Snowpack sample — Loveland Pass, Silver Plume, Colorado, USA (1/12/25, 11:40 AM MST)
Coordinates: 39.66, -105.88
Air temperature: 7 °F
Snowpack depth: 140 cm
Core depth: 10 cm
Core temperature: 41 °F
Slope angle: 11°, slope face: 30°
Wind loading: high
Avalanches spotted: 2
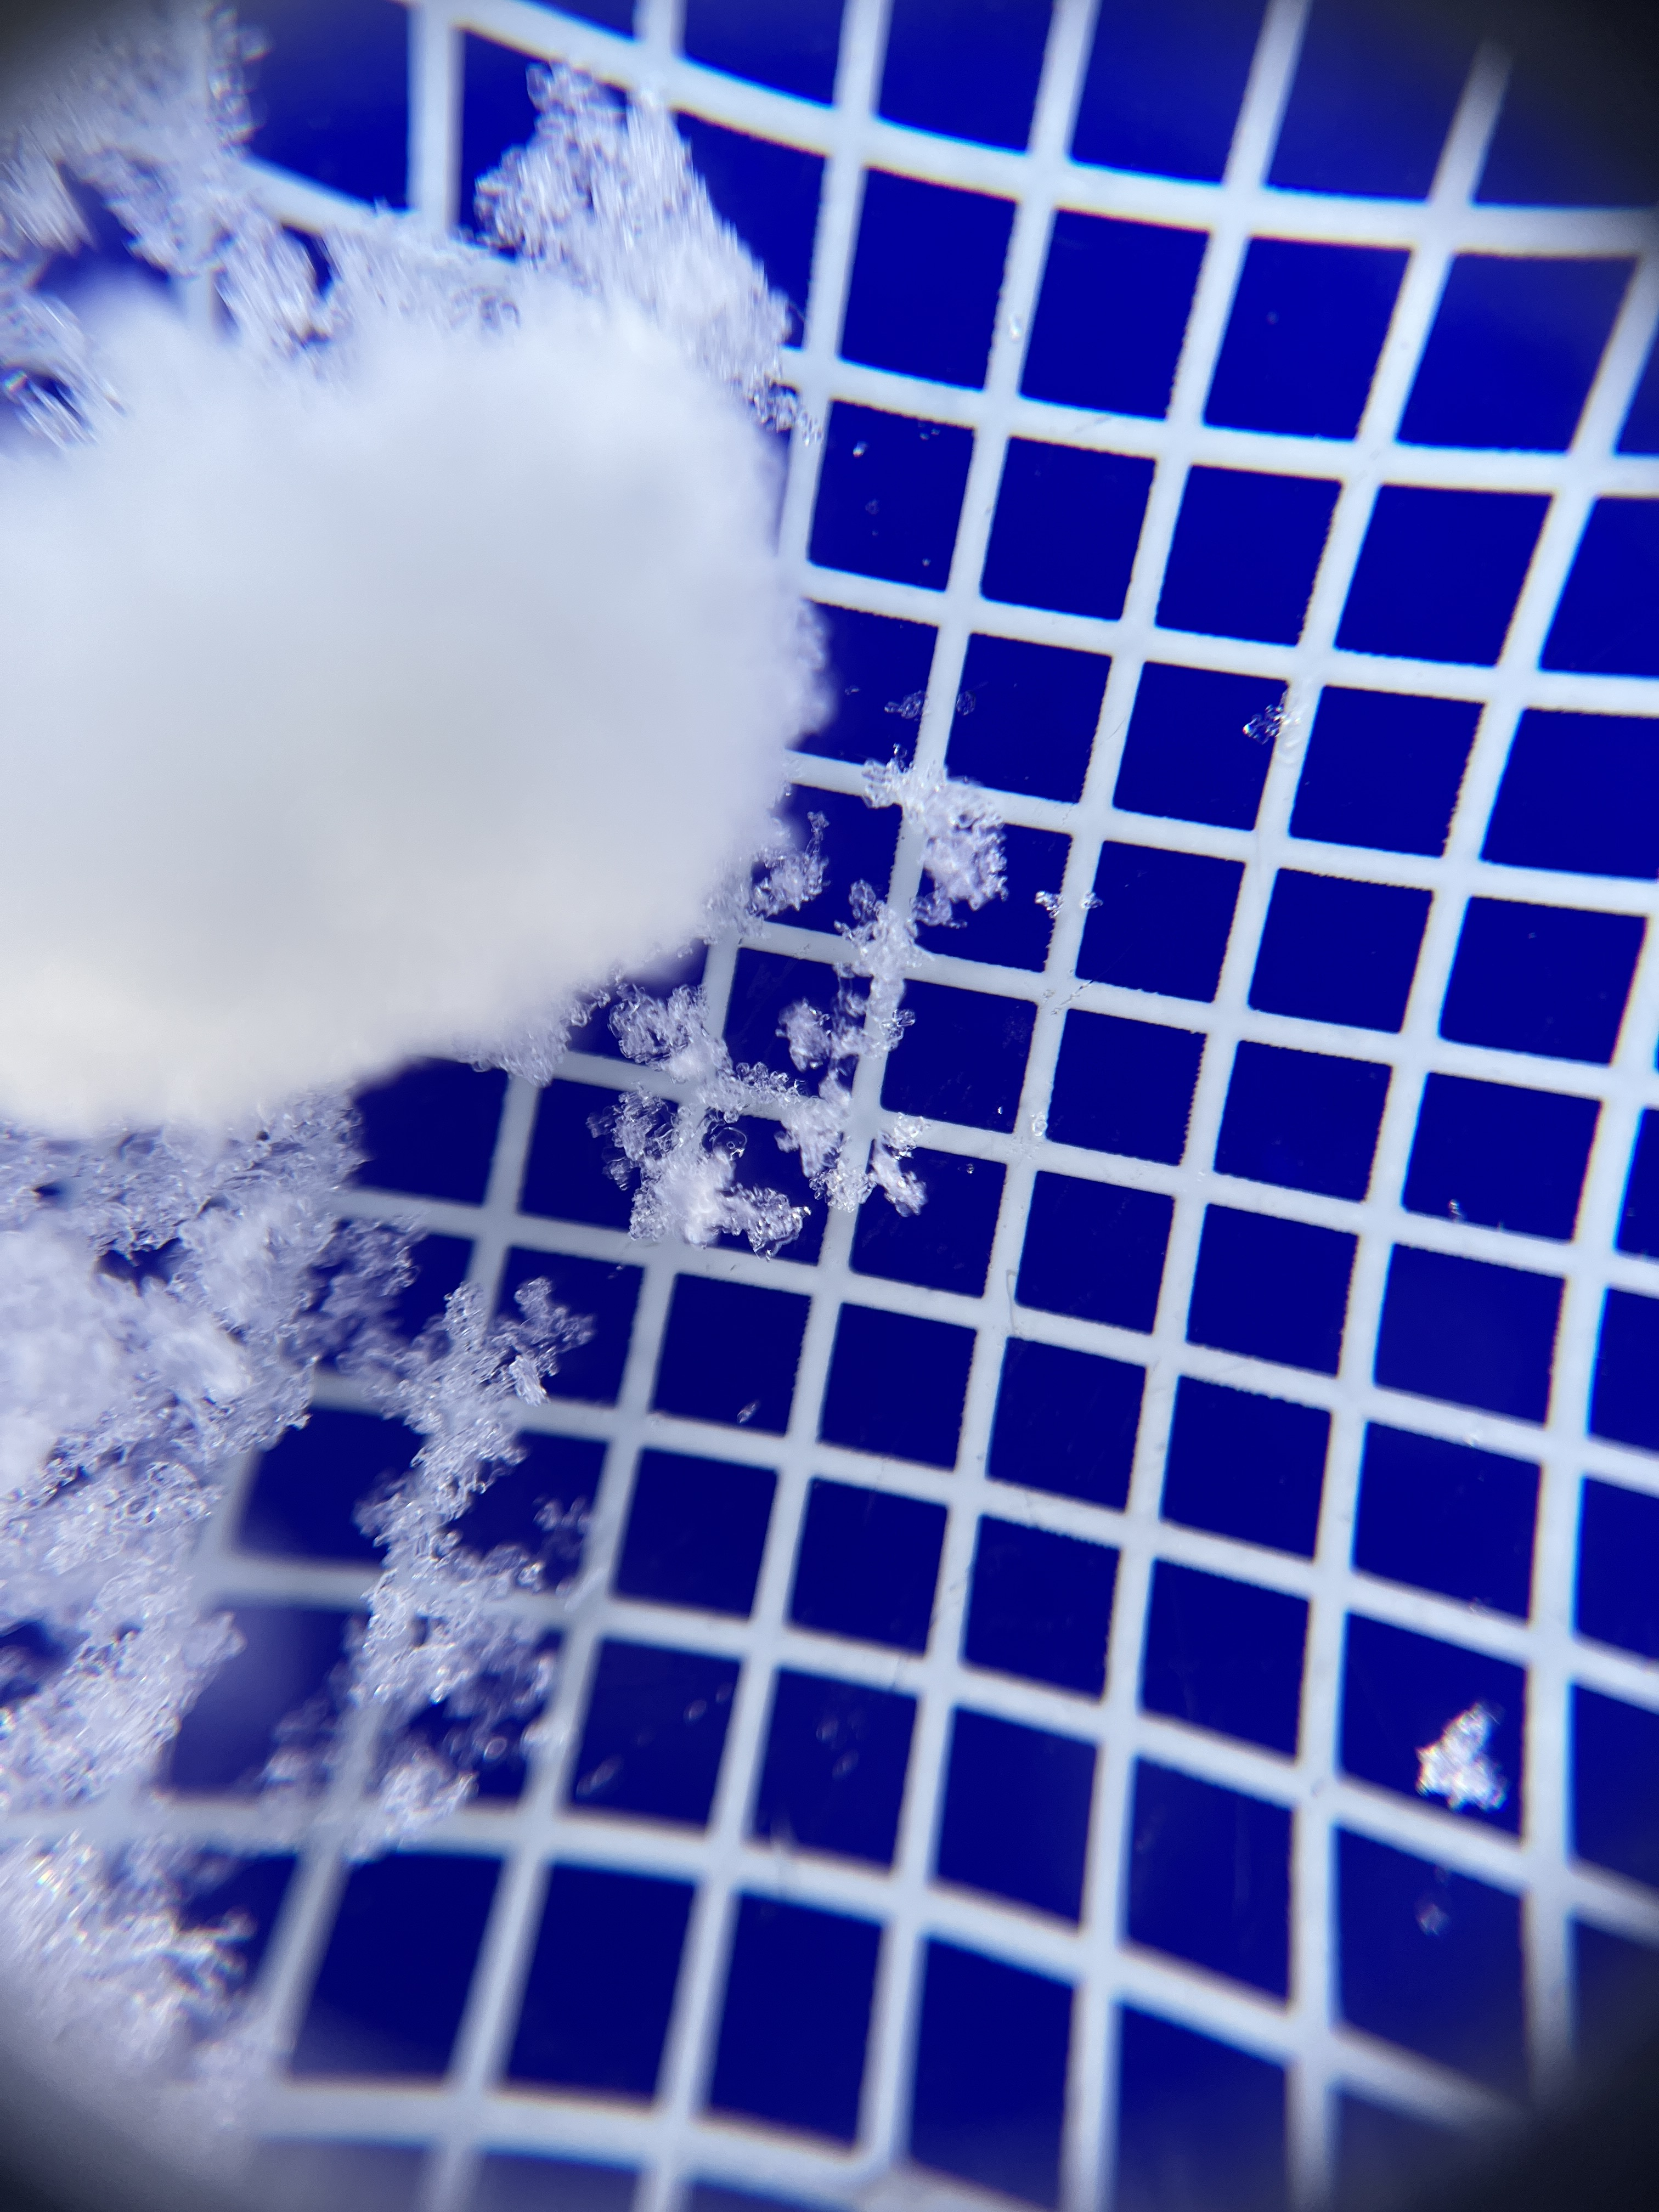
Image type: magnified_profile
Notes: Pilot using slightly modified coring method that took too large segment for snow profile picturing, advised not to use in higher level models. Two avalanche on south face nearby, partially cloudy with light snow in the last 24 hours. Lots of wind loading on eastern features.